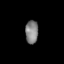
Tissue: lung
Cell type: Myeloid cells
Senescence score: 0.1839
Nuclear area (px): 295
Mean DAPI intensity: 128.736